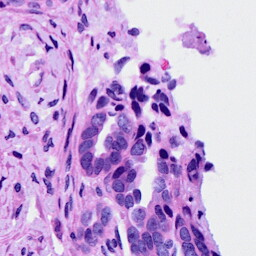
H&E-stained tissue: Ovarian